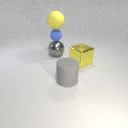
small blue rubber sphere above large gray metal sphere